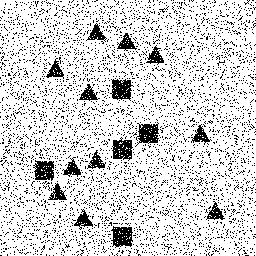
Squares: 5
Triangles: 11
Stars: 0
Total shapes: 16